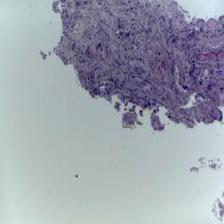
Diagnosis: OSCC